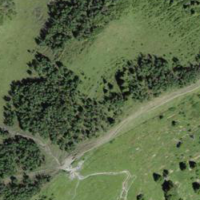
EUNIS habitat code: 32
Species observed at this site:
Campanula thyrsoides
Bartsia alpina
Alnus alnobetula
Neottia ovata
Dryas octopetala